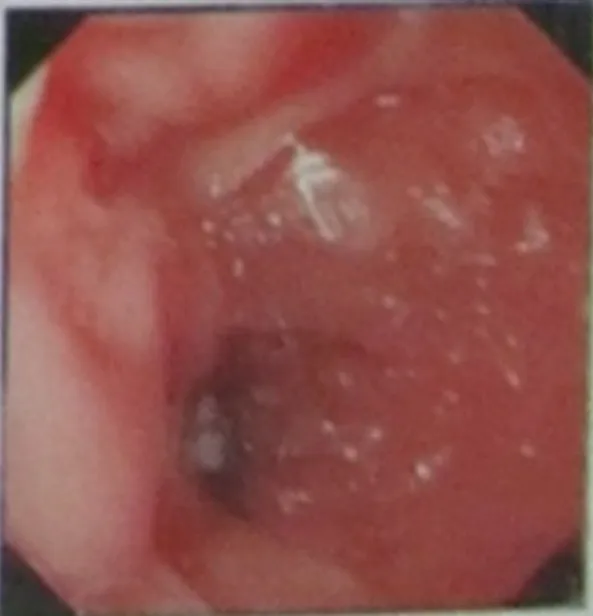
Representative picture showing results from three independent endoscopic evaluations of the intestine of the patient obtained at different times before he was started on antibiotic therapy. There was no opportunity for further evaluations during treatment.
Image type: endoscopy (airway_endoscopy)